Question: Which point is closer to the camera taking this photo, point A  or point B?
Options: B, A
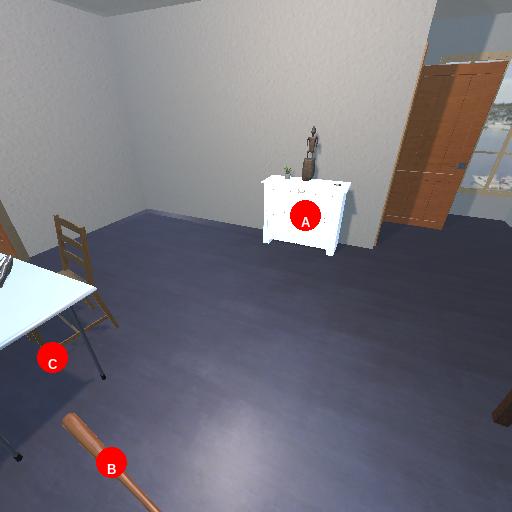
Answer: B